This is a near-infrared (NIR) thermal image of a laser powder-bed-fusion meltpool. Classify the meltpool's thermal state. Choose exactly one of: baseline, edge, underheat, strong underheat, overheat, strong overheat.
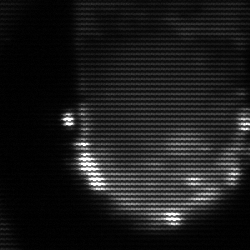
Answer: baseline